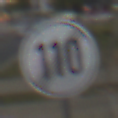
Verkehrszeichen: EndeGeschwindigkeit110
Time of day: MorningAfternoon
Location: Outdoor (Suburban)
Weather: PartlyCloudy
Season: NotSpecified
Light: Natural